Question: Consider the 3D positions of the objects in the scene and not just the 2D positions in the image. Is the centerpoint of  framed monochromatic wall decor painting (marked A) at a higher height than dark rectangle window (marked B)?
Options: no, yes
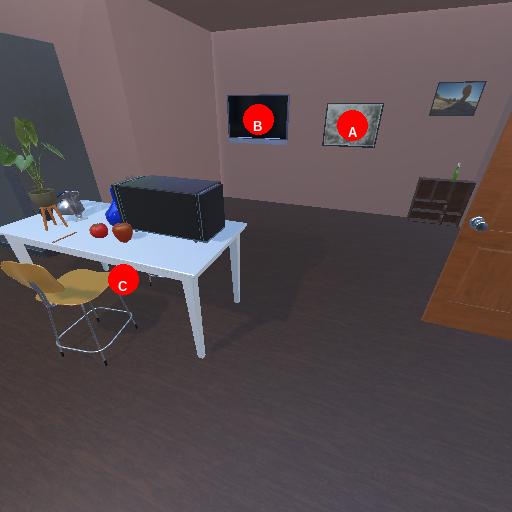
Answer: no